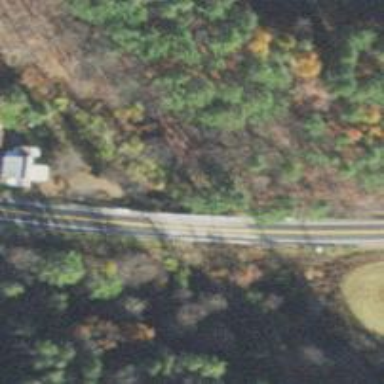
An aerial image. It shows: Secondary road on asphalt bridge.